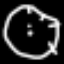
Label: clock